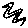
Label: zigzag